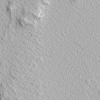
Atmospheric dust classification: not_dusty